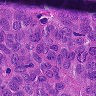
Metastatic tissue present: yes